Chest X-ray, AP view. Patient: 63 years old, sex M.
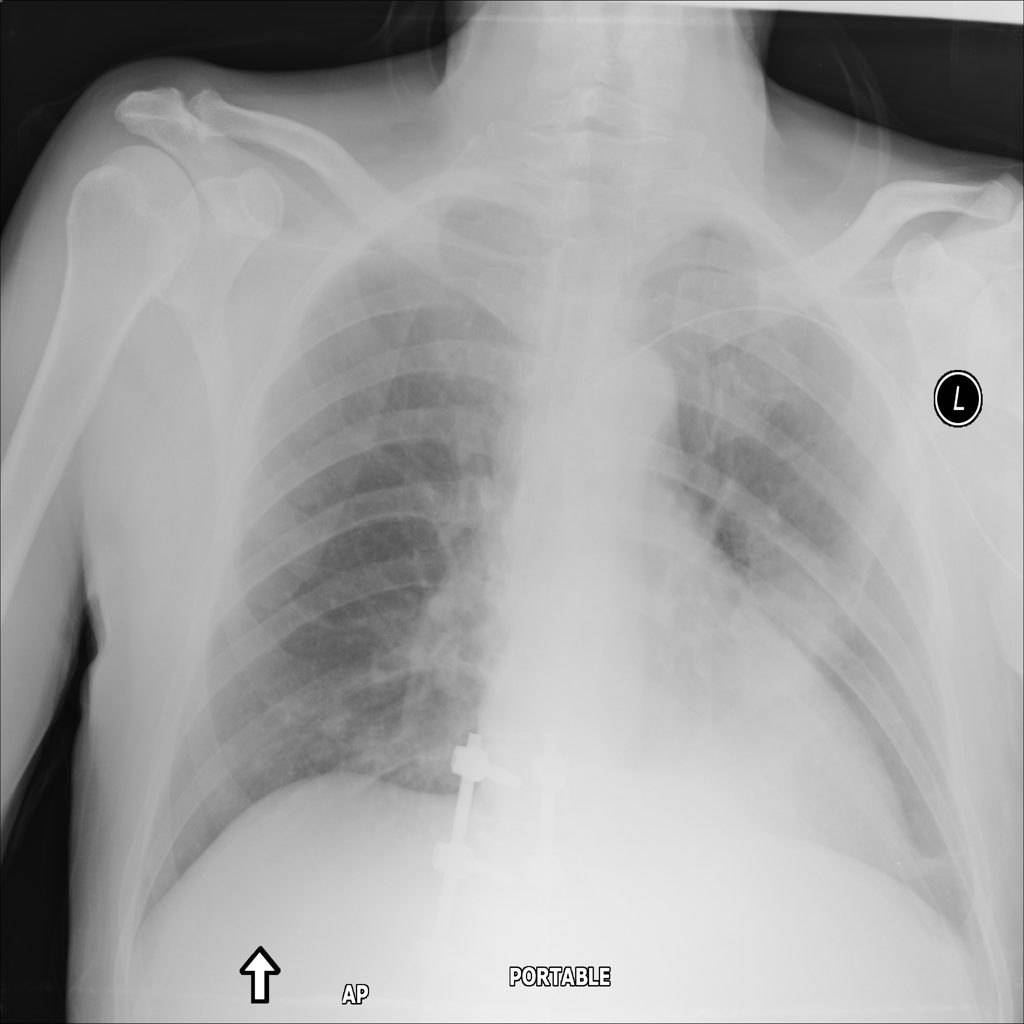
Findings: Atelectasis, Mass, Nodule